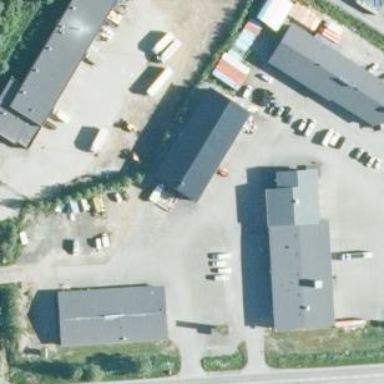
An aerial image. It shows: Industrial building serving as pub.